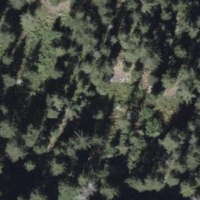
EUNIS habitat code: 43
Species observed at this site:
Dryocopus martius
Cirsium arvense